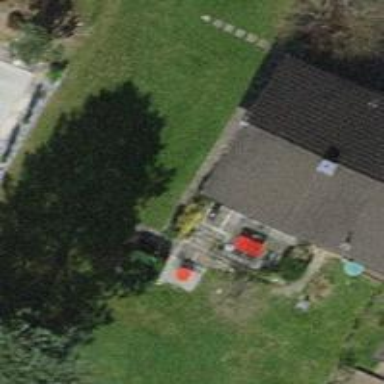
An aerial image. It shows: Semi-detached house.